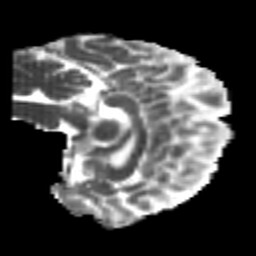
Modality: MD
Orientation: sagittal
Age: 25
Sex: female
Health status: healthy
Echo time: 0.074 s